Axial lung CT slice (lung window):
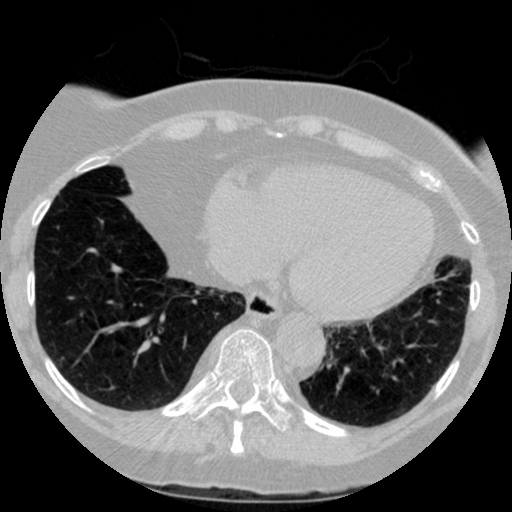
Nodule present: no